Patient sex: M
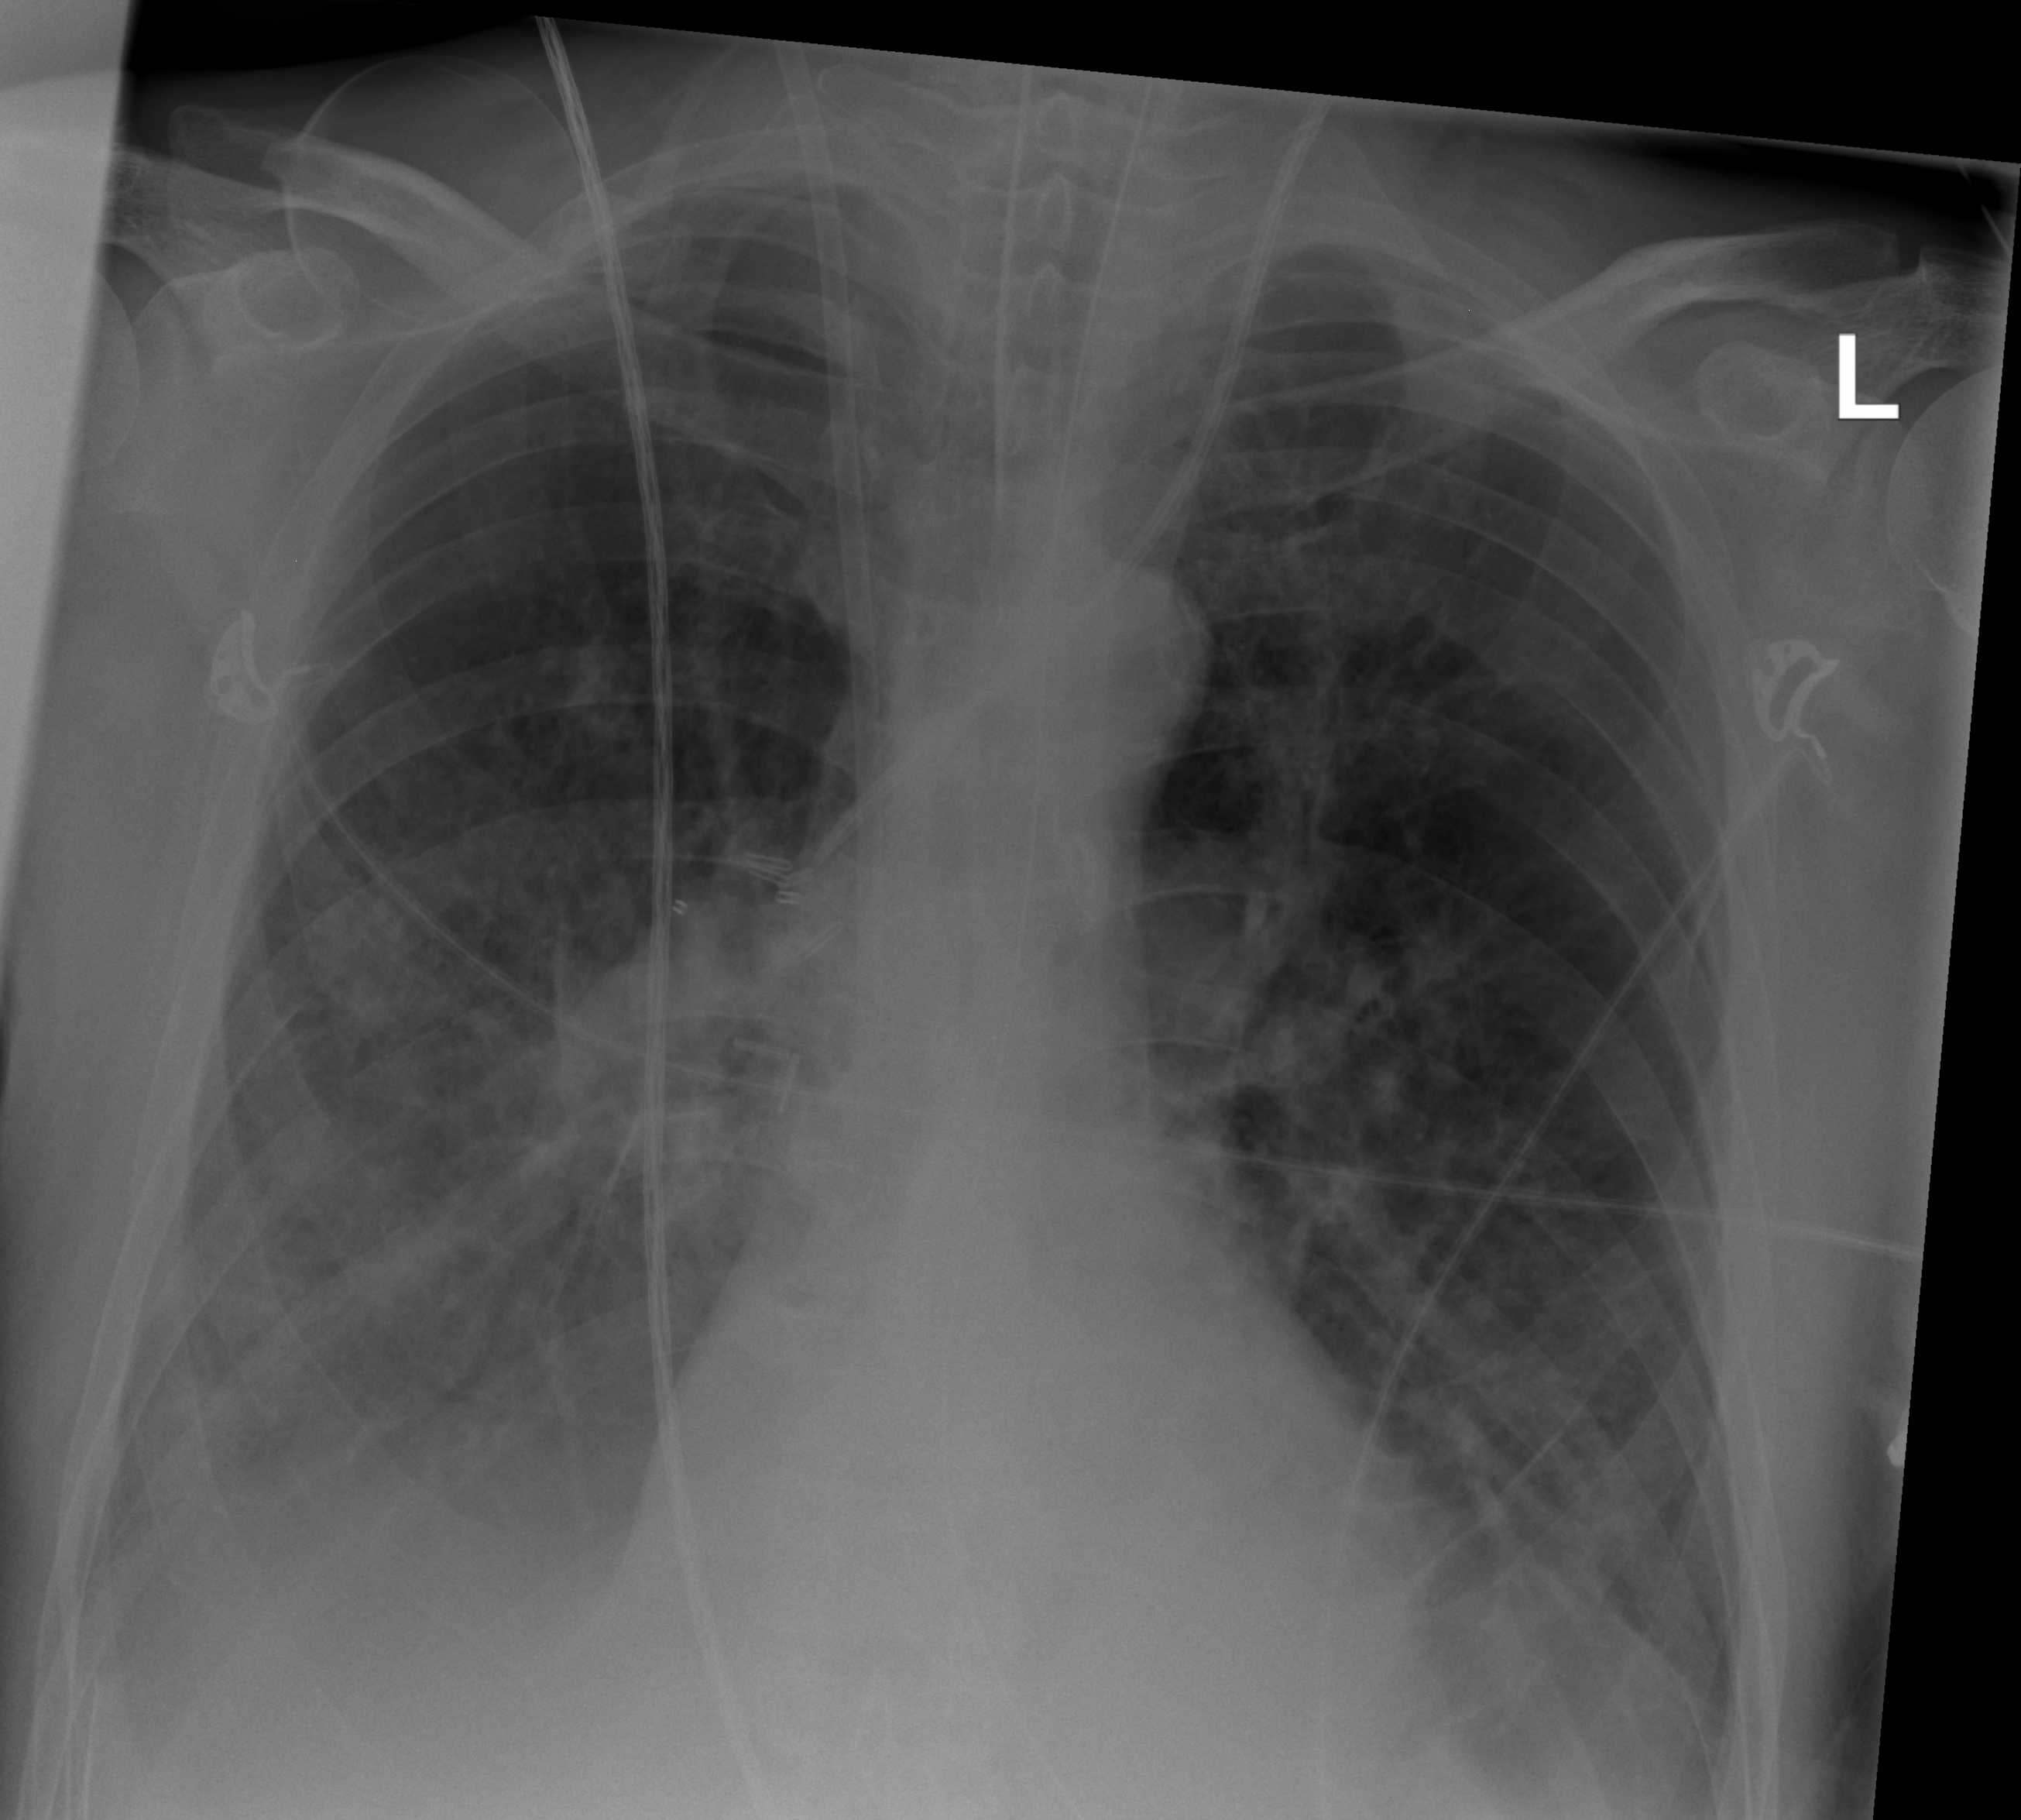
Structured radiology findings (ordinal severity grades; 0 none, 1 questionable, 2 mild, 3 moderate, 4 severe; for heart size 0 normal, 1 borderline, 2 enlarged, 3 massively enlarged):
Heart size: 0
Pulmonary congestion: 2
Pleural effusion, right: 2
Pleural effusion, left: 2
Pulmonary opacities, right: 3
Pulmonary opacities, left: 2
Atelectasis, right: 2
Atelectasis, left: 2